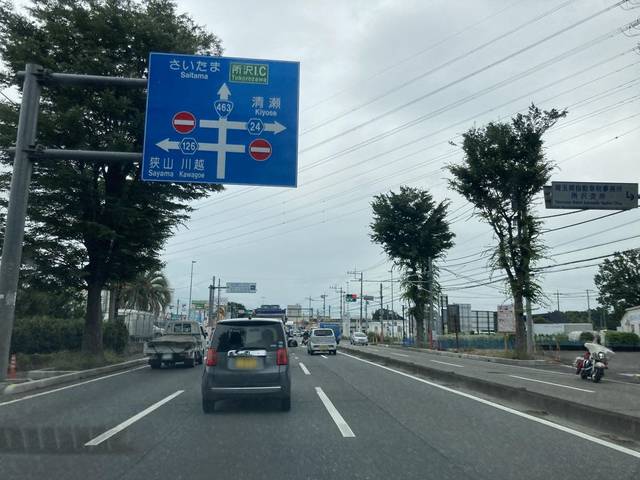
Region: Japan
Coordinates: 35.8, 139.499